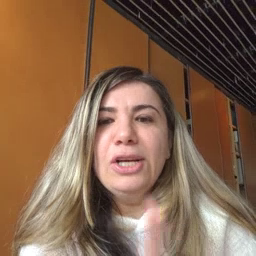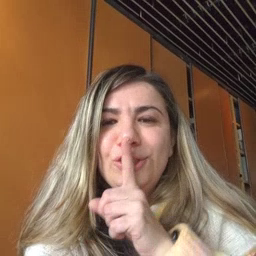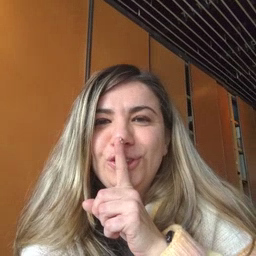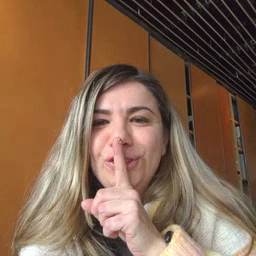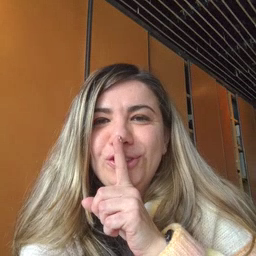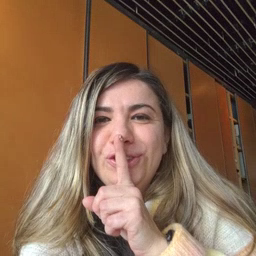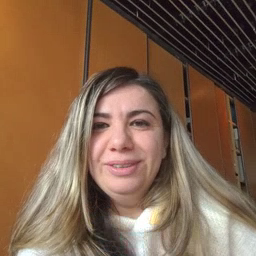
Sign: shhh